Question: Im creaing an android app and I am using MySQL.
The MySQL table look like

I want to get the user's rank by his qa, if I want to get Kenig's rank I will get 1 because he has the most qa (1060) and if I want to get Dyrus's rank I will get 3 because he has the lowest qa etc..
I looked all over the internet for a query to do that and this is the result
'''
SELECT ip,name,qa,ROW_NUMBER() over (ORDER BY qa) AS Number FROM users ORDER BY qa;
'''
But when I try to run this line I get this error:
> You have an error in your SQL syntax; check the manual that
corresponds to your MySQL server version for the right syntax to use
near '(ORDER BY qa) AS Number FROM users ORDER BY id' at line 12
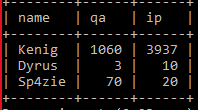
Answer: You can get the same result with this construct:
'''
set @num=0;
select name, rank FROM (
SELECT
ip,
name,
qa,
@num := @num + 1 as rank
FROM (
SELECT * FROM world.test ORDER BY qa DESC
) A
) B WHERE name = 'Kenig';
'''